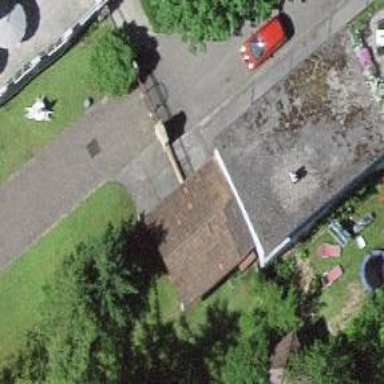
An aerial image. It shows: Garage building.